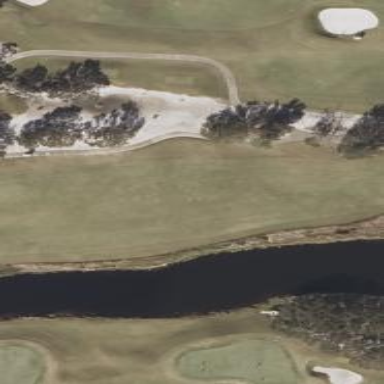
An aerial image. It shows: Golf bunker filled with natural sand.